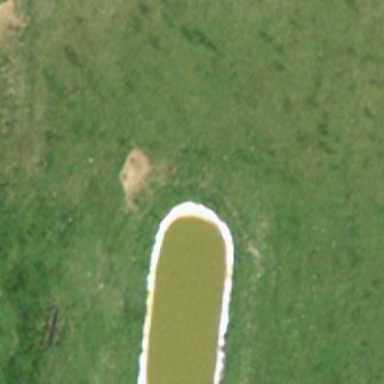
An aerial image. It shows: Peaceful pond surrounded by nature.